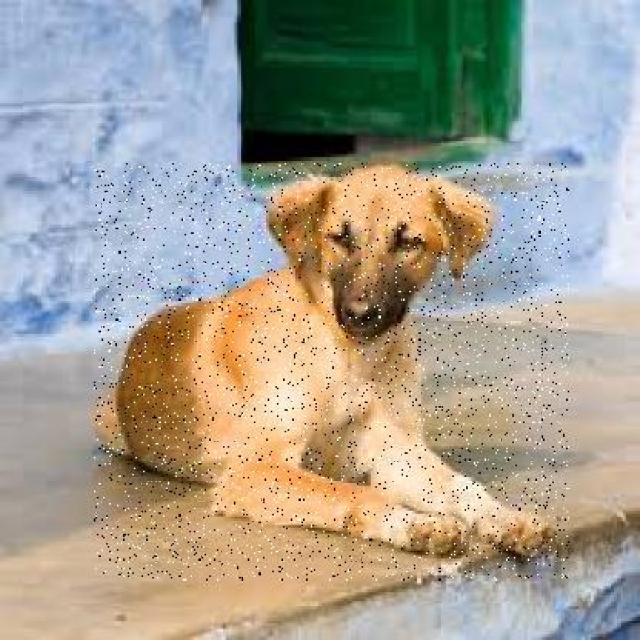
Healthy canine skin — no visible lesions, inflammation, or abnormalities. The skin and coat appear normal.